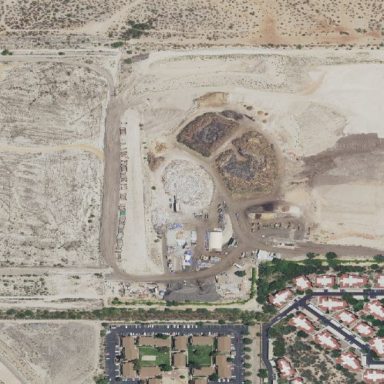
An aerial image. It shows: Recycling center for various types of waste.